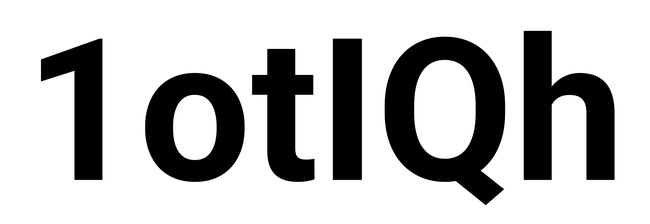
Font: Roboto_Bold